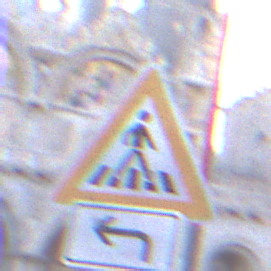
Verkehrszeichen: FussgaengerueberwegLinks
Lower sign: RichtungsangabeDurchPfeile2
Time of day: SunriseSunset
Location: Outdoor (Urban)
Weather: PartlyCloudy
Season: NotSpecified
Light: Natural